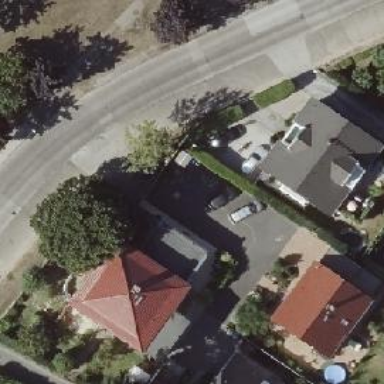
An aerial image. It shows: Detached building with pyramidal roof shape.